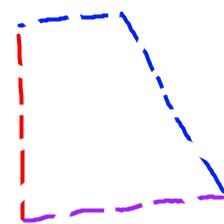
Shape: trapezoid